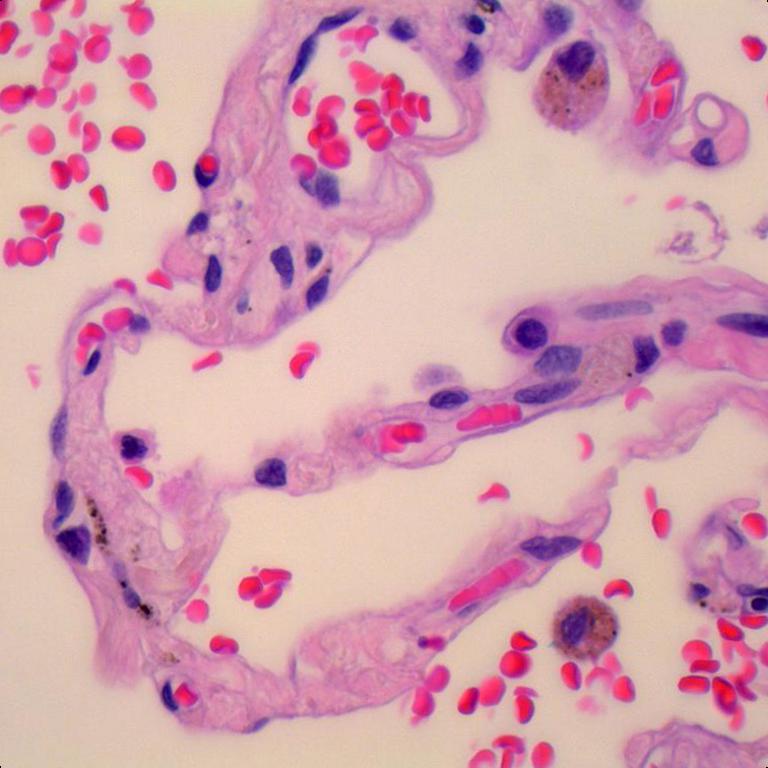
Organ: lung
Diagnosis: benign